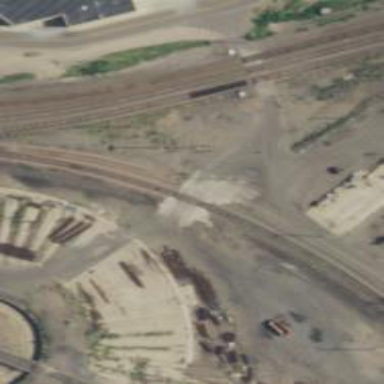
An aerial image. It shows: Level crossing along the railway.